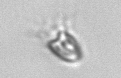
Label: Balanion